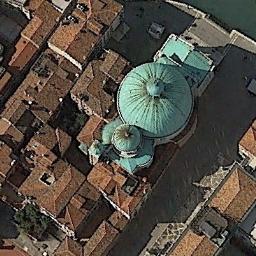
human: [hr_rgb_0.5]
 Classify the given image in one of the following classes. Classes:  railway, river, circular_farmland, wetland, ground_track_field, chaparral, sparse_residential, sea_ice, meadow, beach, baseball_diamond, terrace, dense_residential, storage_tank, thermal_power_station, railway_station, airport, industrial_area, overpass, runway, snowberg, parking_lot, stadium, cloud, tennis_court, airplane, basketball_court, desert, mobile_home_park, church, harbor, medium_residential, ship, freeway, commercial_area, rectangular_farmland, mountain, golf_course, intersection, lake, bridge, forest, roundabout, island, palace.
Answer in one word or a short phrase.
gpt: church